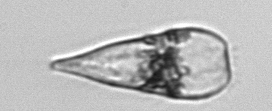
Label: Licmophora